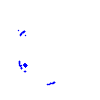
Particle: proton